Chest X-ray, PA view. Patient: 51 years old, sex M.
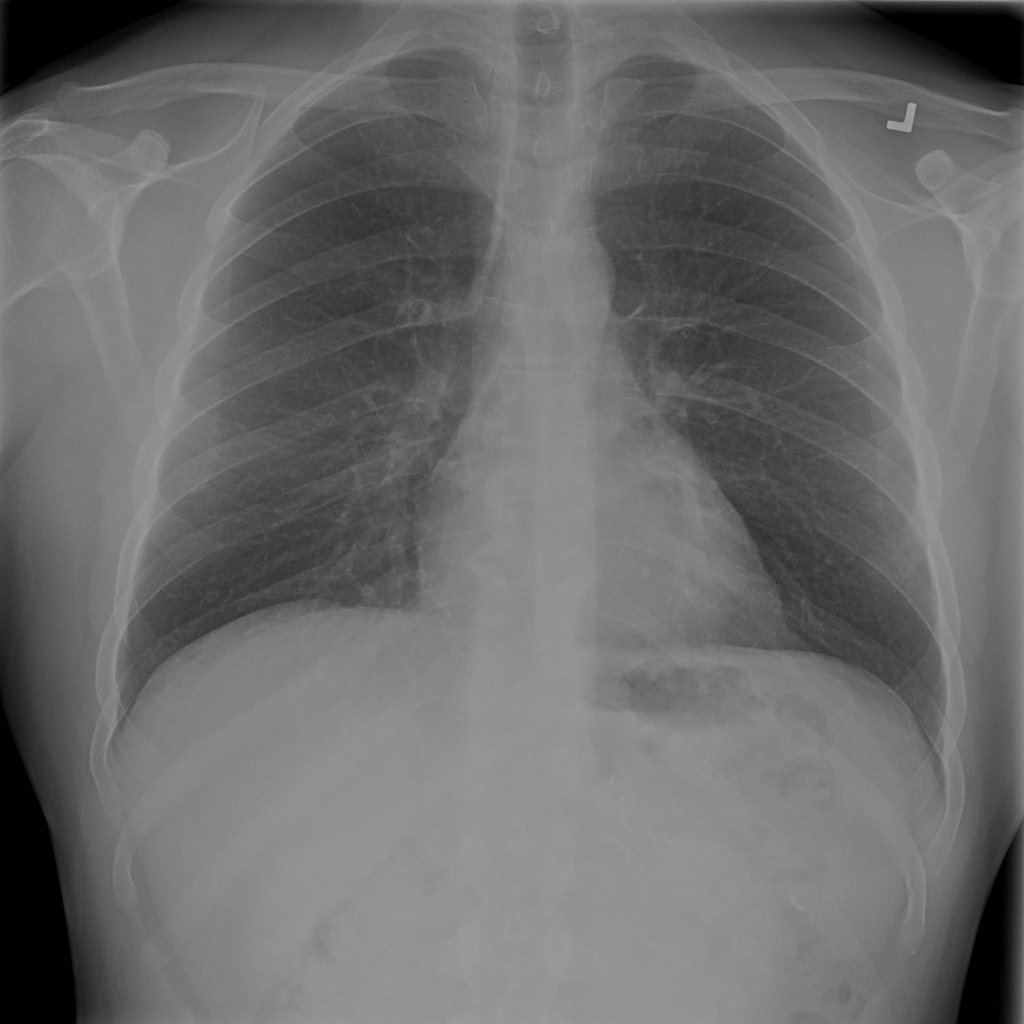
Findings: No Finding